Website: home-depot
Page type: customer-info-address
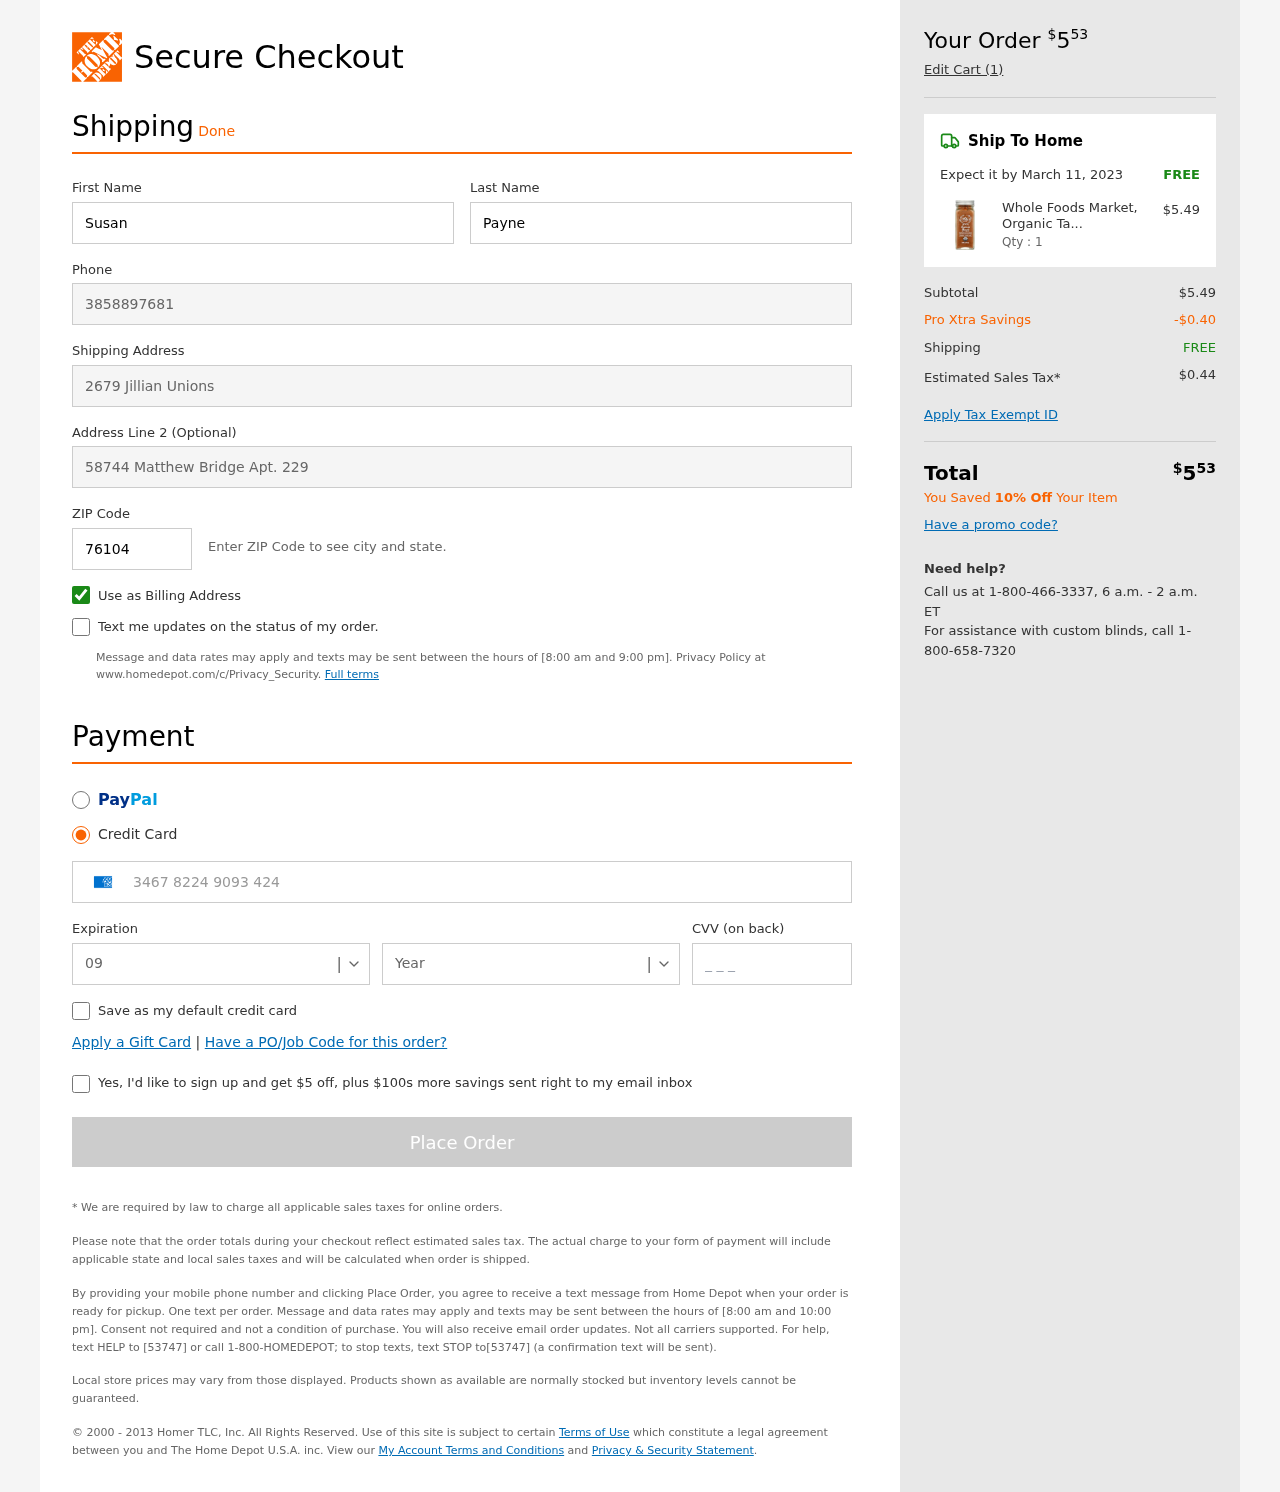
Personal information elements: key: PII_CARD_CVV
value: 7497
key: PII_CARD_EXPIRY_MONTH
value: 09
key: PII_CARD_EXPIRY_YEAR
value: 29
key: PII_CARD_NUMBER
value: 3467 8224 9093 424
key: PII_FIRSTNAME
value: Susan
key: PII_LASTNAME
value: Payne
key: PII_PHONE
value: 3858897681
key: PII_POSTCODE
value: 76104
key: PII_STREET
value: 2679 Jillian Unions
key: PII_STREET2
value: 58744 Matthew Bridge Apt. 229
Product elements: key: PRODUCT1_NAME
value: Whole Foods Market, Organic Tandoori Masala Seasoning, 2.08 oz
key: PRODUCT1_PRICE
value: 5.49
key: PRODUCT1_QUANTITY
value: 1
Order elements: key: ORDER_TOTAL
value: $553
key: ORDER_NUM_ITEMS
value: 1
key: ORDER_DELIVERY_DATE
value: March 11, 2023
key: ORDER_SHIPPING_COST
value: FREE
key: ORDER_SUBTOTAL
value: $5.49
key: ORDER_DISCOUNT
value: -$0.40
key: ORDER_SHIPPING_COST2
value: FREE
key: ORDER_TAX
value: $0.44
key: ORDER_TOTAL2
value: $553
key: ORDER_SAVINGS_MESSAGE
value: You Saved 10% Off Your Item